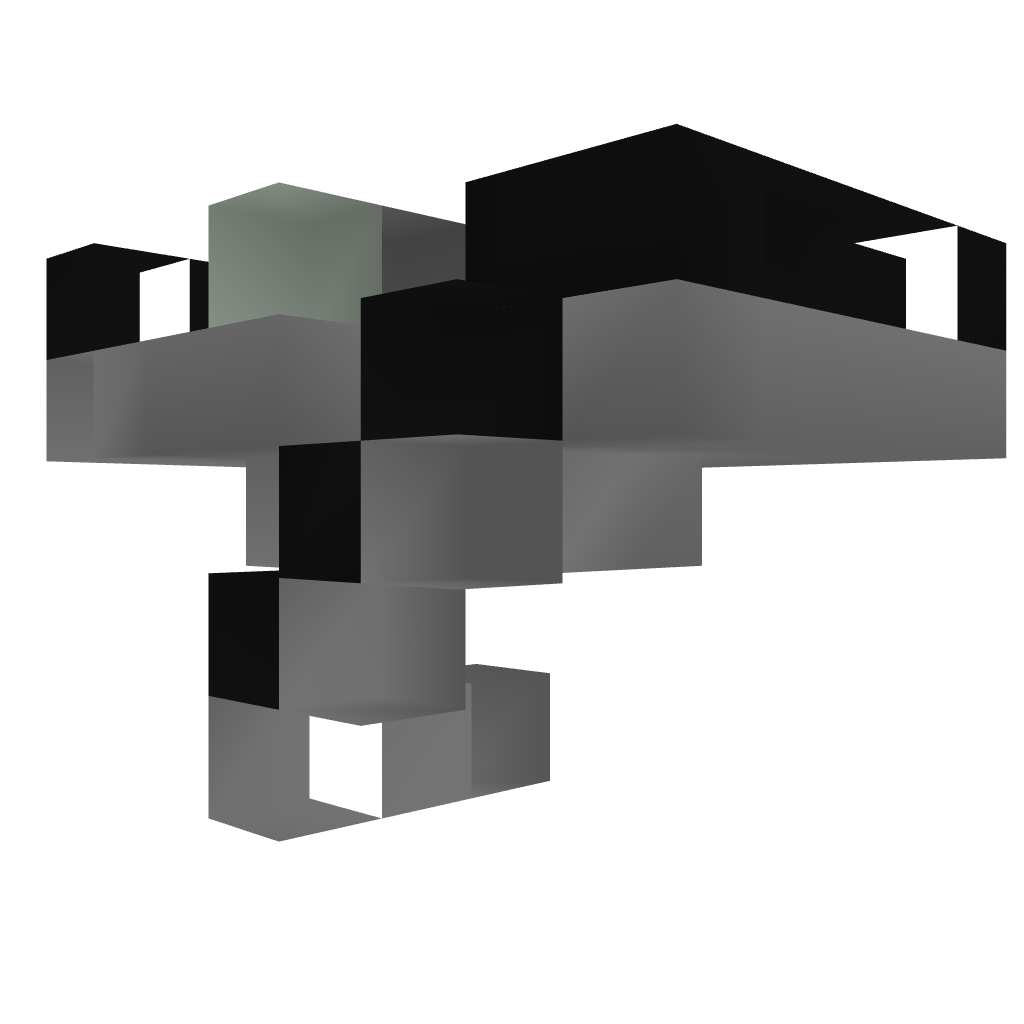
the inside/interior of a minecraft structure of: Compact Equipping Machine